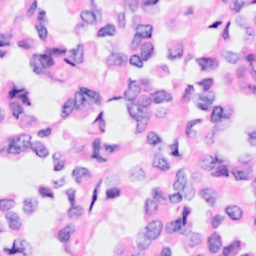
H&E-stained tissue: Breast